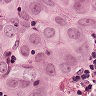
Metastatic tissue present: yes